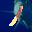
Label: 1